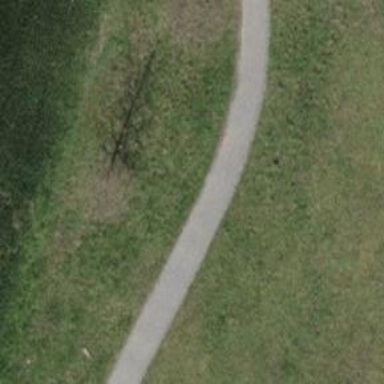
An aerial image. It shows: Pebblestone path.